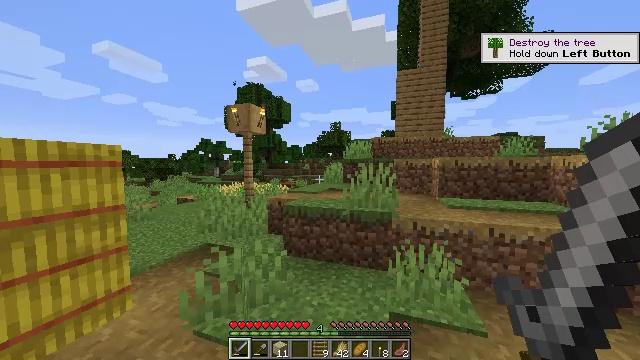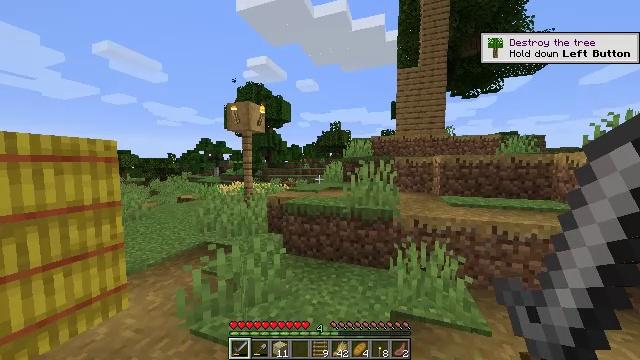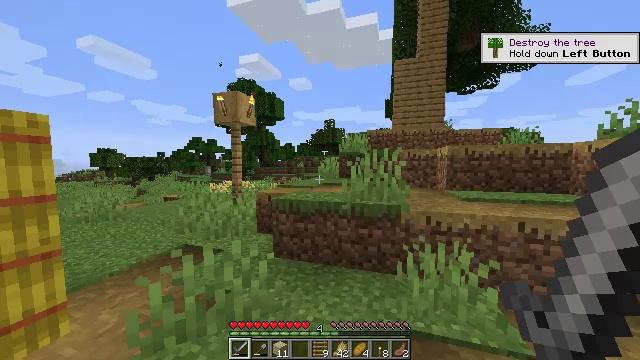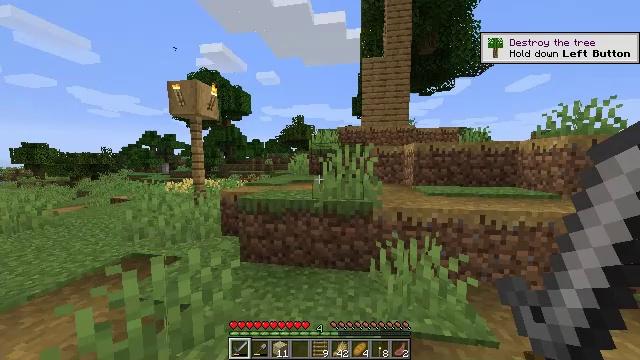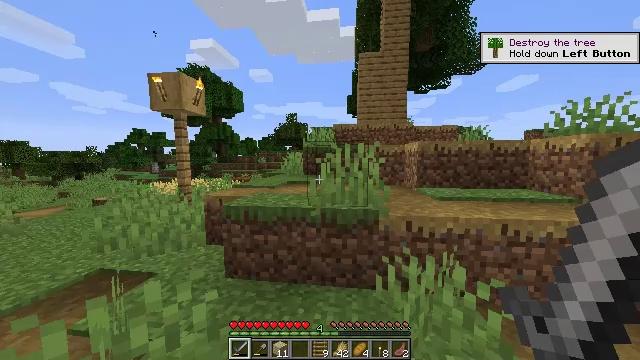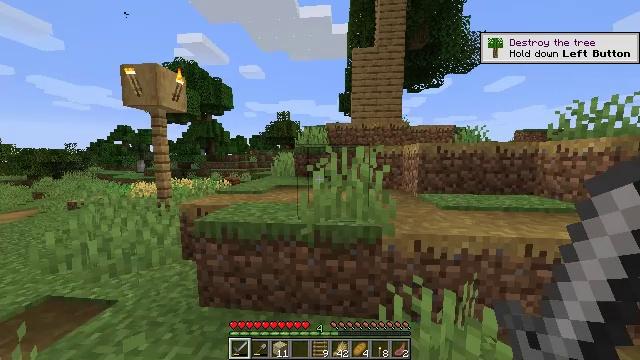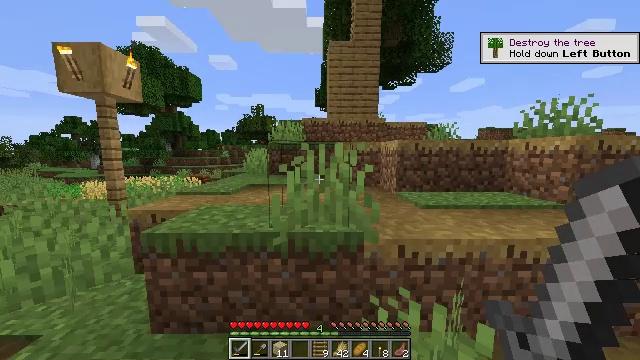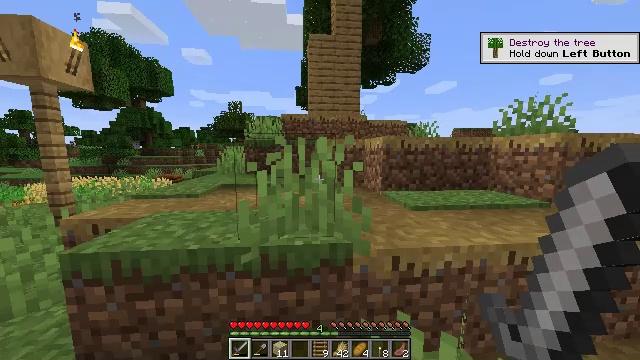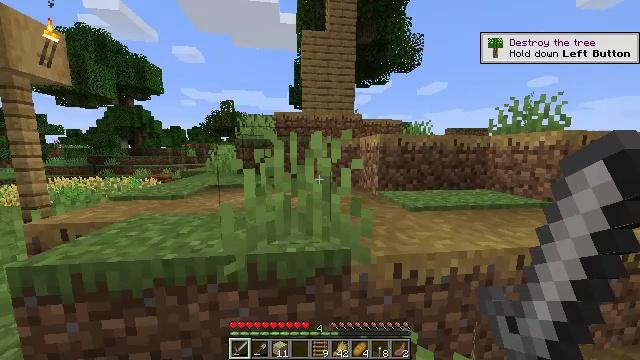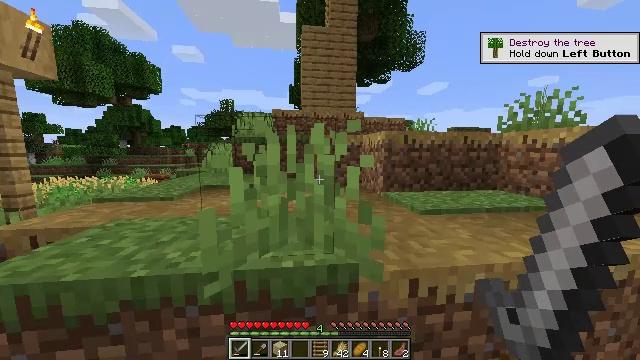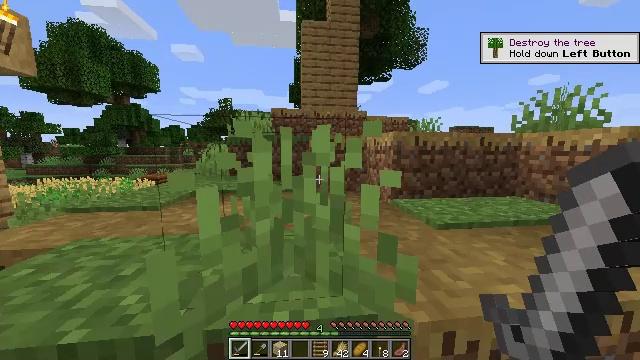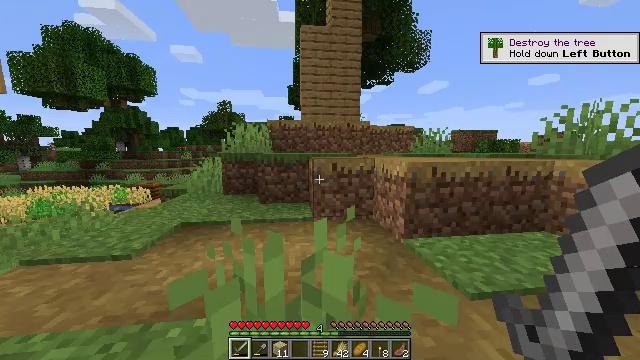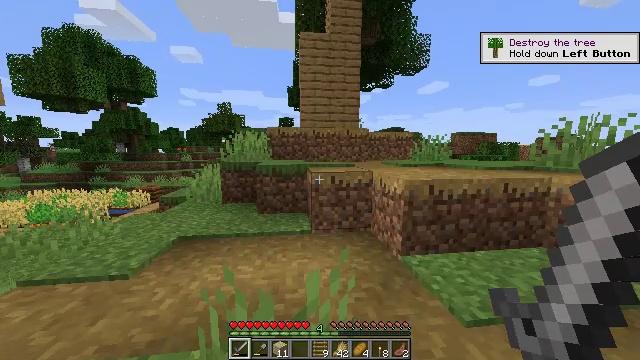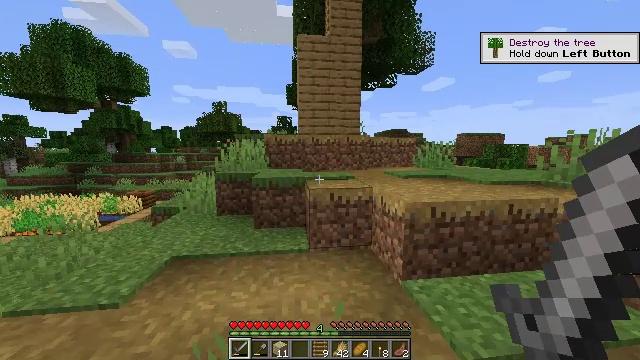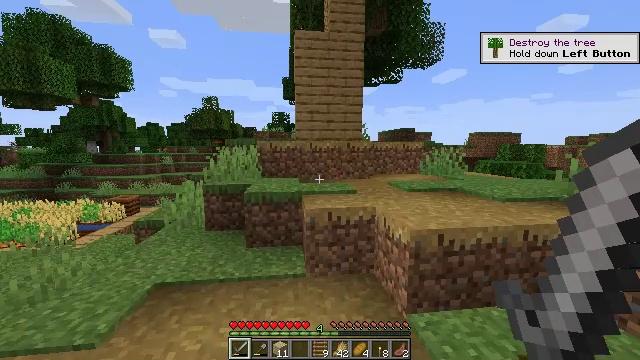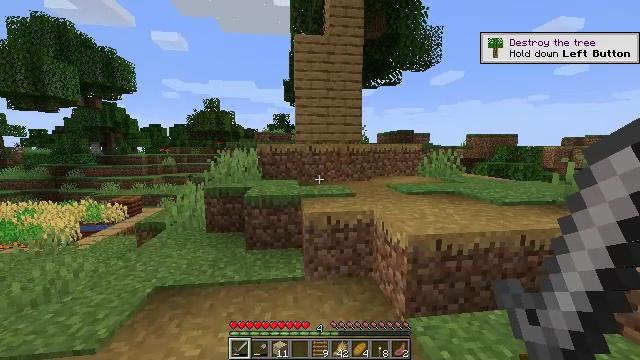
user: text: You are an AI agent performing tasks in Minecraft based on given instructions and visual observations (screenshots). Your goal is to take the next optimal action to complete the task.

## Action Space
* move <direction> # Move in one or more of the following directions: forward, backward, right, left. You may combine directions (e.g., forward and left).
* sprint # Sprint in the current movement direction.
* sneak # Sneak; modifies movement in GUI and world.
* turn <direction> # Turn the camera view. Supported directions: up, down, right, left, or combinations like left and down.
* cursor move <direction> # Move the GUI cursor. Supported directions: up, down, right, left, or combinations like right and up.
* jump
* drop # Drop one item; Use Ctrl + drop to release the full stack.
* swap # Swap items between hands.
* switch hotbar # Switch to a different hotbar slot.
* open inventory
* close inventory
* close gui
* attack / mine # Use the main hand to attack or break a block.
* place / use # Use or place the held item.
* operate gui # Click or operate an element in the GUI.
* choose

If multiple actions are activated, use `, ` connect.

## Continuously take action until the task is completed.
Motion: motion action
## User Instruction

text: Attack the oak planks to recycle it.
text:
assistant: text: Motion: move forward, sprint
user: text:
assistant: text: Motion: move forward, sprint, turn right
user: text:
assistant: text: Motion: move forward, sprint, turn right
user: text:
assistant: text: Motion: move forward, sprint, turn right
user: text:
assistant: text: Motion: move forward, sprint, turn right
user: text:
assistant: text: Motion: move forward, sprint, turn right and down
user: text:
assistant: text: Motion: move forward, sprint, turn right
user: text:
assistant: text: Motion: move forward, sprint, turn right
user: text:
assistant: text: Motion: move forward, sprint
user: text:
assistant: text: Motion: move forward, sprint
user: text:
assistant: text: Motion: move forward, sprint, jump
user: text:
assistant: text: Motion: move forward, sprint, jump
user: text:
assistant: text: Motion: move forward, sprint, jump
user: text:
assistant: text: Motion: move forward, sprint, jump
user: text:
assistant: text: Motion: move forward, sprint, jump
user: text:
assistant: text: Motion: move forward, sprint
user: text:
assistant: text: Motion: move forward, sprint
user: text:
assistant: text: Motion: move forward, sprint
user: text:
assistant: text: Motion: move forward, sprint, turn right
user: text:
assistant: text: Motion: move forward, sprint
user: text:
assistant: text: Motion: move forward, sprint
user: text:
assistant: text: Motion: move forward, sprint, jump
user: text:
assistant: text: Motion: move forward, sprint, jump
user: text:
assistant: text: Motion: move forward, sprint, jump
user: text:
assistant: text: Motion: move forward, sprint, jump
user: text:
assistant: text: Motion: move forward, sprint, jump
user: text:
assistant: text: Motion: move forward, sprint
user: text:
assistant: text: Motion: move forward, sprint
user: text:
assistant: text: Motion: move forward, sprint
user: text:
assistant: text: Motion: move forward, sprint